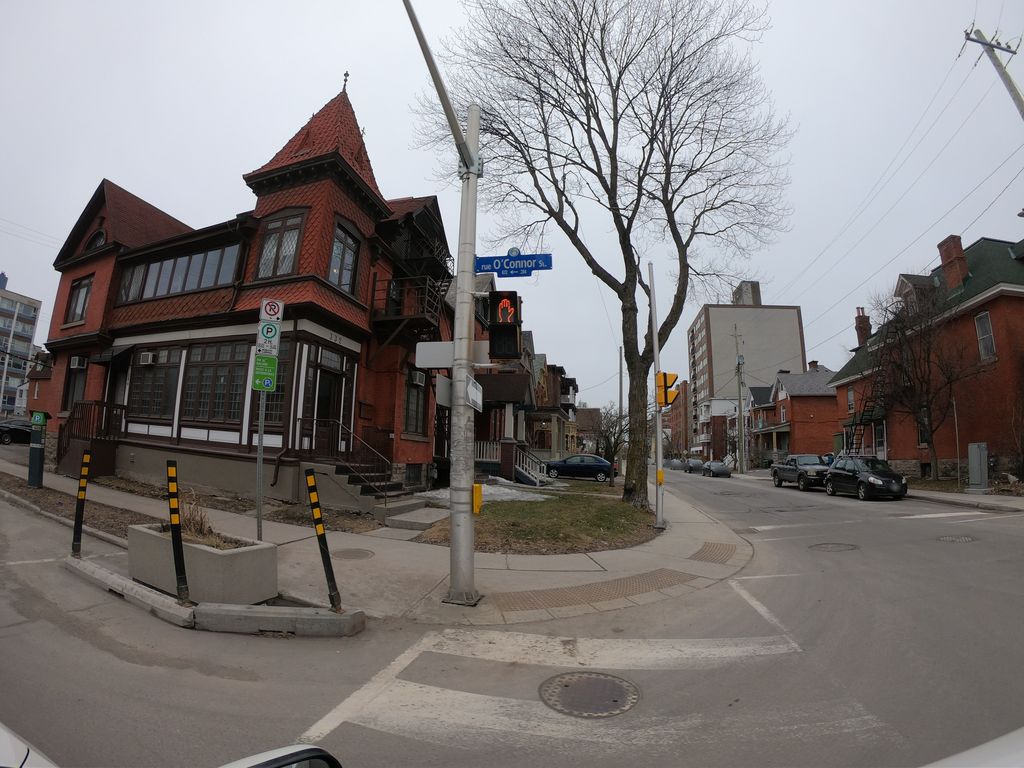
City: ottawa-gatineau